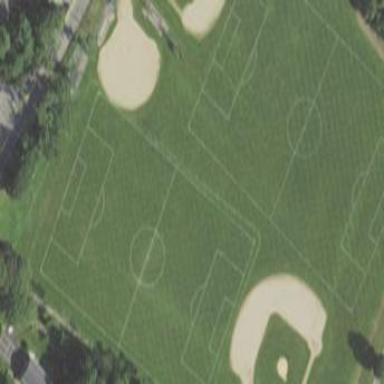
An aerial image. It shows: Grass pitch used for soccer.